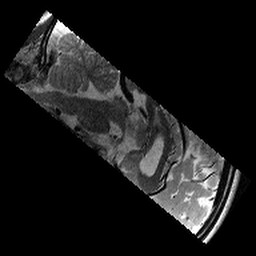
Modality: T2w
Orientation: sagittal
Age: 11
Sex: male
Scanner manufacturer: siemens
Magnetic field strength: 3 T
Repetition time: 8.46 s
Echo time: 0.067 s